Question: I am makeing a sensitive page that no other user could access without being admin. But when i try to visit that page without being admin it works !
All users are not admin, So they should not be able to access it.

But the page loads fine for them (non admins).
PHP code:
'''
function isAdmin(){
$admin = mysql_query("SELECT 'admin' FROM 'users' WHERE 'username' = '".$_SESSION['username']."'");
if(!($admin)){
echo 'You are not authorised';
return false;
}else{
return true;
}
}
'''
The code on sensitive page:
'''
if(isAdmin()){
$name = $_POST['name'];
$description = $_POST['description'];
$image = $_POST['image'];
$amount = $_POST['amount'];
$sql = "INSERT INTO 'store'('name', 'description', 'price', 'image') VALUES ('$name','$description','$amount','$image')";
mysql_query($sql);
echo 'Done!';
}
'''
When i post data to this page , it loads and echoes 'Done!' but it should not because:
- - 'isAdmin()'- 'if(isAdmin())''false'- 'if'
Yes, I have all these:
- - 'php.ini'- 'users'- 'admin''users''int'
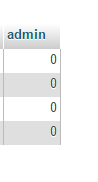
Answer: You are basing your if condition on whether your query is syntactically correct or not. Since your query is valid, its always going to return something other than 'false'.
use mysqli_num_rows instead.
'''
if(msyql_num_rows($admin)<1)){
echo 'You are not authorised';
return false;
}else{
return true;
}
}
'''